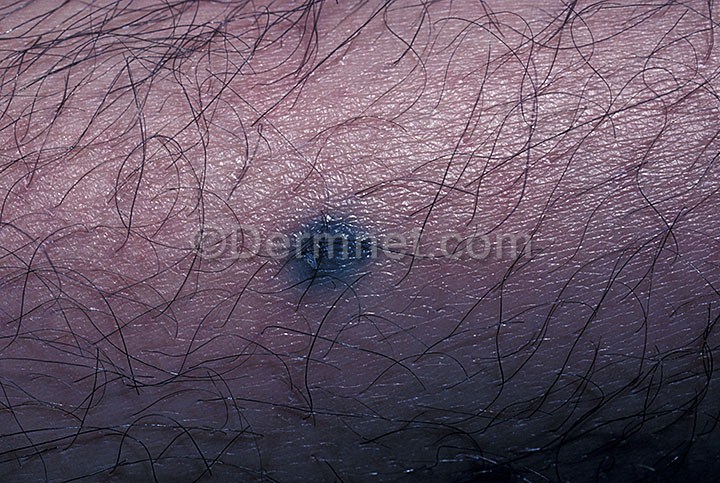
Disease: Melanoma Skin Cancer Nevi and Moles